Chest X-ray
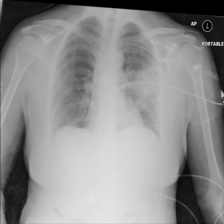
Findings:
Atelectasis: negative
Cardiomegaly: negative
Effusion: negative
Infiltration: negative
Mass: negative
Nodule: negative
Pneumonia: negative
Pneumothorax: negative
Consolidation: positive
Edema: negative
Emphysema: negative
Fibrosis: negative
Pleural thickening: negative
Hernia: negative